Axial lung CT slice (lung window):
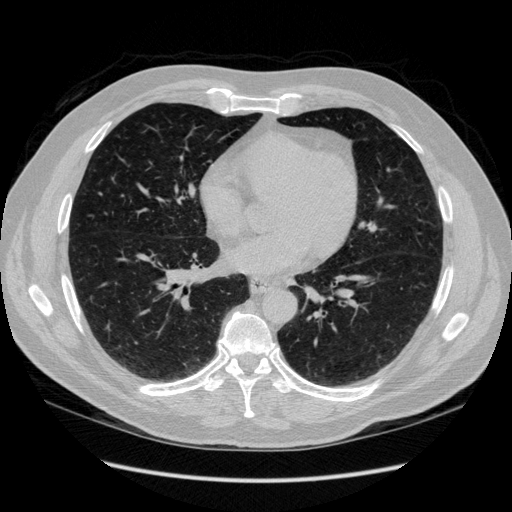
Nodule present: no